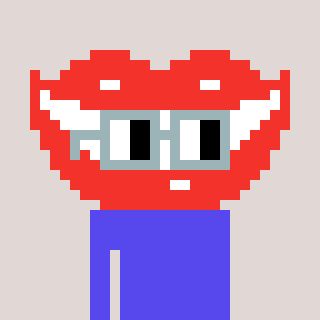
a pixel art character with square dark gray glasses, a smile-shaped head and a computerblue-colored body on a warm background